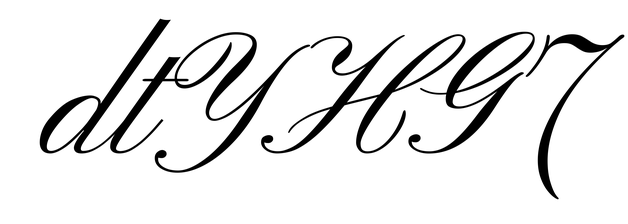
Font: PinyonScript-Regular